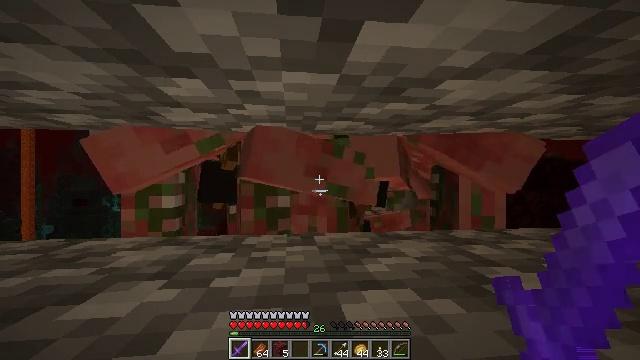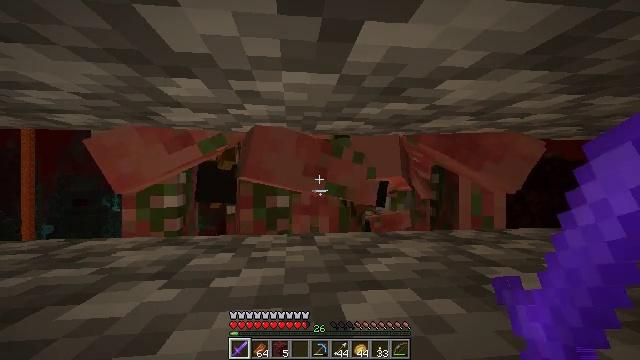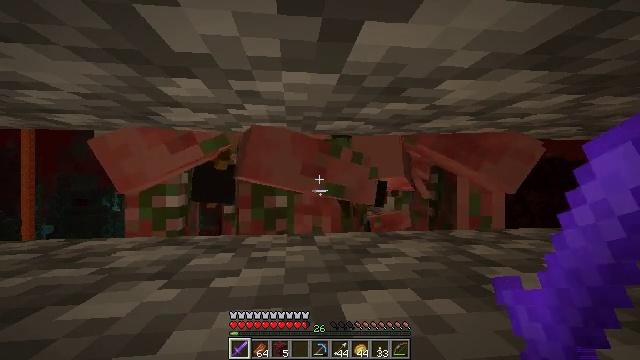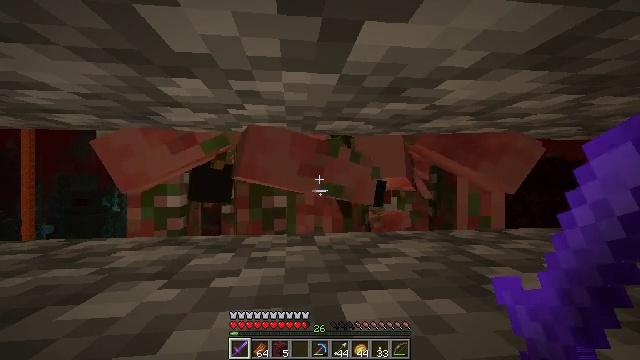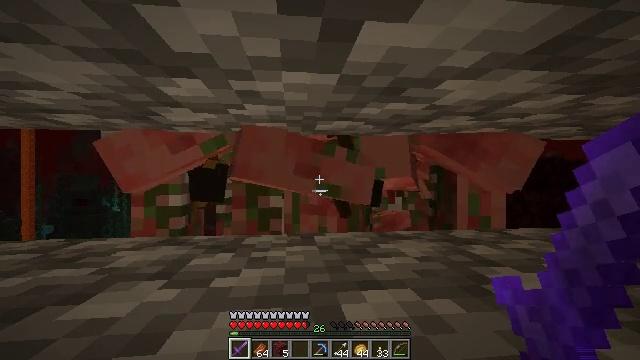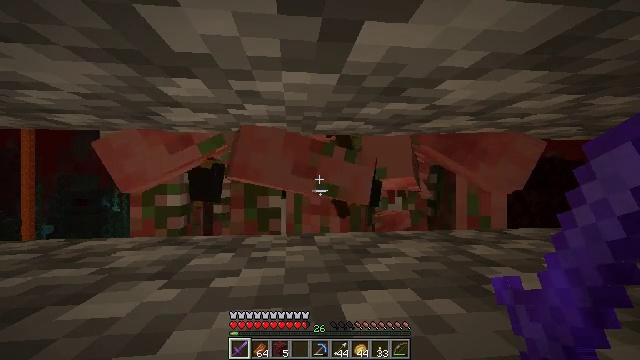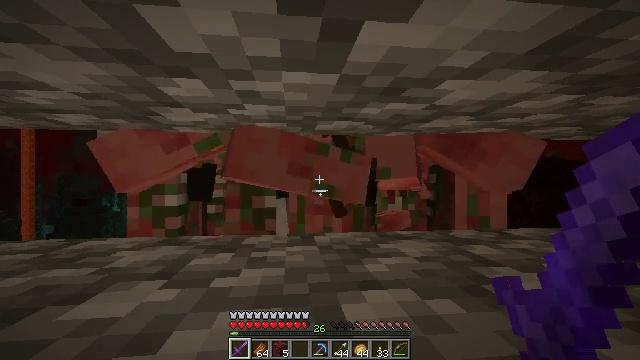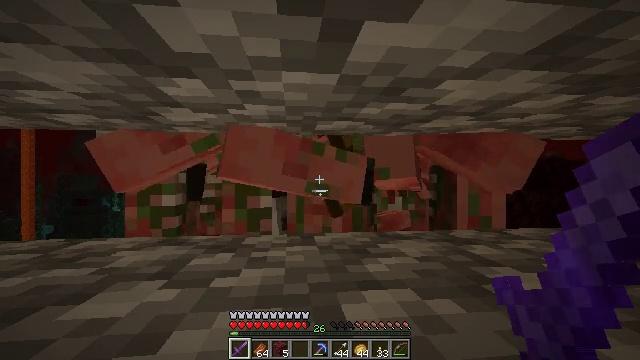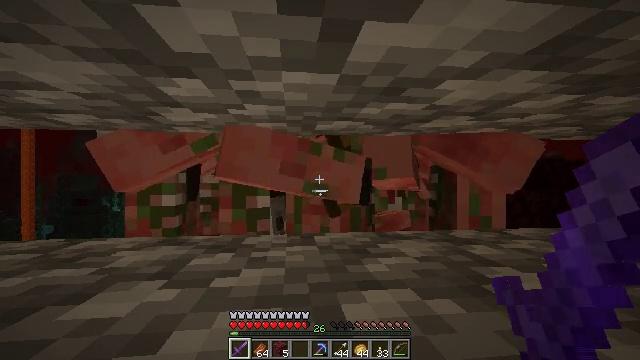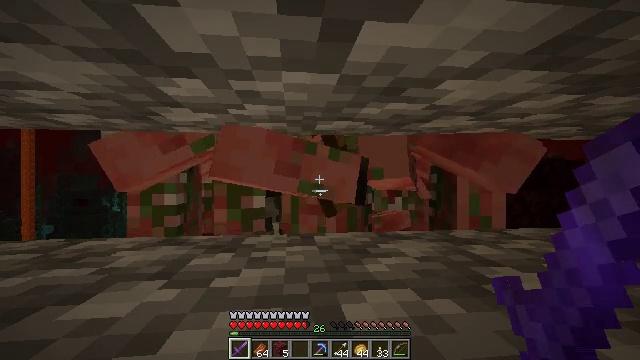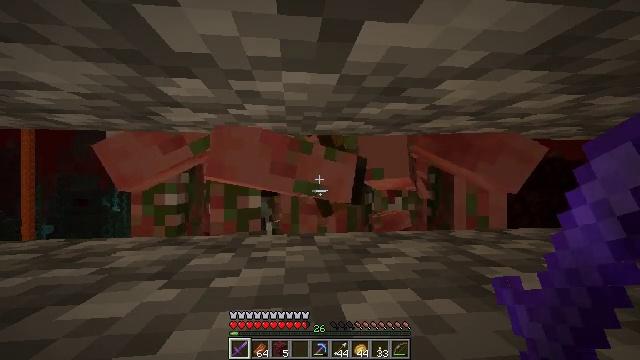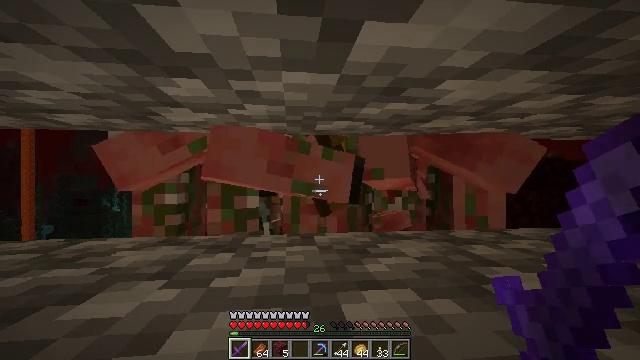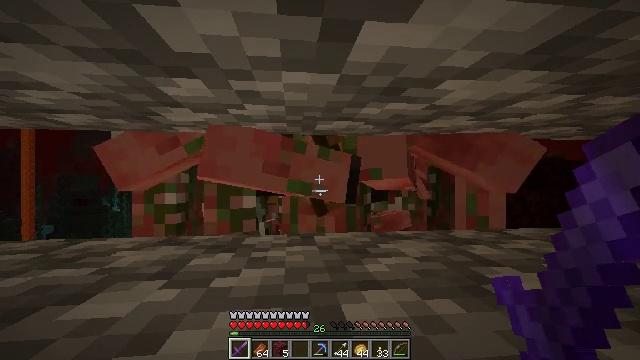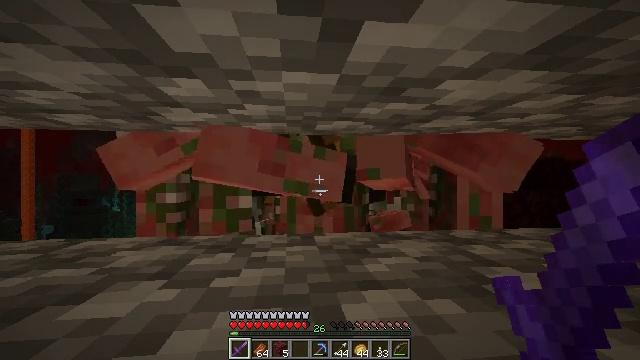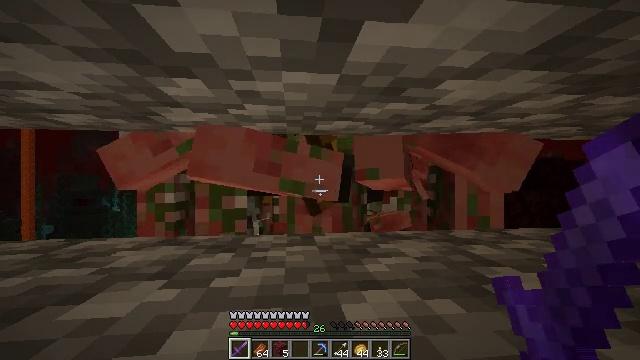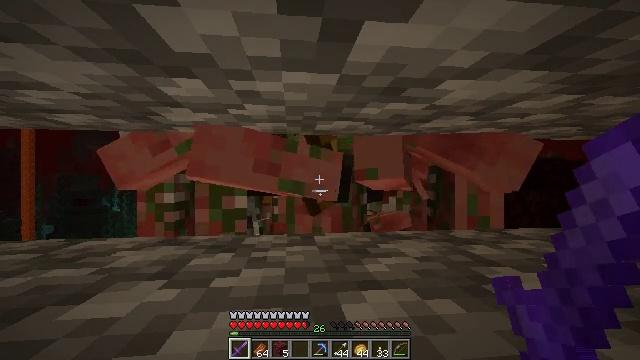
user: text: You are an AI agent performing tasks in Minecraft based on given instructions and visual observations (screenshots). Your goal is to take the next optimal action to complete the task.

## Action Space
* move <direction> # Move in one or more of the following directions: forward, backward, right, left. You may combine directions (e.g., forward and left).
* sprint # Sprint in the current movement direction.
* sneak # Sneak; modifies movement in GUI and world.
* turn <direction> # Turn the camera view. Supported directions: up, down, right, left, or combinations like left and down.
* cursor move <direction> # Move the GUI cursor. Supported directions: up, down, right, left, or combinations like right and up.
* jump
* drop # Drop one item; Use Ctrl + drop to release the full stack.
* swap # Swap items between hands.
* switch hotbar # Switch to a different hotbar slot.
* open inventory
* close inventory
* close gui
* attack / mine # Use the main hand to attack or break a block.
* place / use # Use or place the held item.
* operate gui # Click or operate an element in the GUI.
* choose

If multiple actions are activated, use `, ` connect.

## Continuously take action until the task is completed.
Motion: motion action
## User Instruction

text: Hunt the zombified piglin.
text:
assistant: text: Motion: no_op
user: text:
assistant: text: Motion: no_op
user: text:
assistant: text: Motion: no_op
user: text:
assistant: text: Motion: no_op
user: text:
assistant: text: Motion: no_op
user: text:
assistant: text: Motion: no_op
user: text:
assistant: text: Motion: no_op
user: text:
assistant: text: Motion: no_op
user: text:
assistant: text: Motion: no_op
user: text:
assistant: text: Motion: no_op
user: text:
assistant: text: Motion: no_op
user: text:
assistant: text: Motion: no_op
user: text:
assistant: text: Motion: no_op
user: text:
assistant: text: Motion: no_op
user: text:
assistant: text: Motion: no_op
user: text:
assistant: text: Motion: no_op
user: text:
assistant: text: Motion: no_op
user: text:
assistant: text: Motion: no_op
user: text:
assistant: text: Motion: no_op
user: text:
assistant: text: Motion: no_op
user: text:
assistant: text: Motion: no_op
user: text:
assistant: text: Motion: no_op
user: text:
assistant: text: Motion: no_op
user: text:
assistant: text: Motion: no_op
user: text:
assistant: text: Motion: no_op
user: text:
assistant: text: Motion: no_op
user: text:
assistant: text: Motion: no_op
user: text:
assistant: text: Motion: no_op
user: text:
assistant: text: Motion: no_op
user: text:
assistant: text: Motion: no_op